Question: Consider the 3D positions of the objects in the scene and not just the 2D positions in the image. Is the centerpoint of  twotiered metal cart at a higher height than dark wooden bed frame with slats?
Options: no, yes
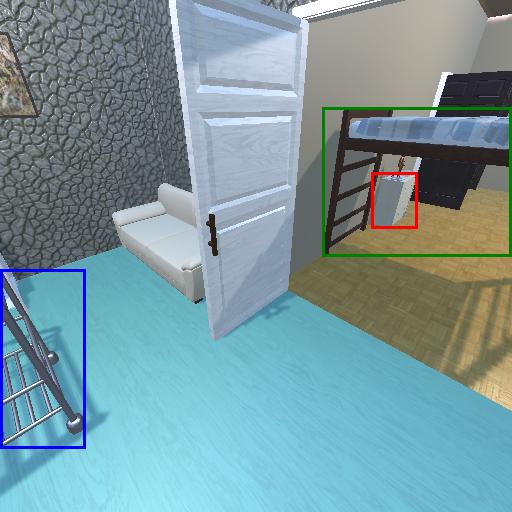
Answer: no